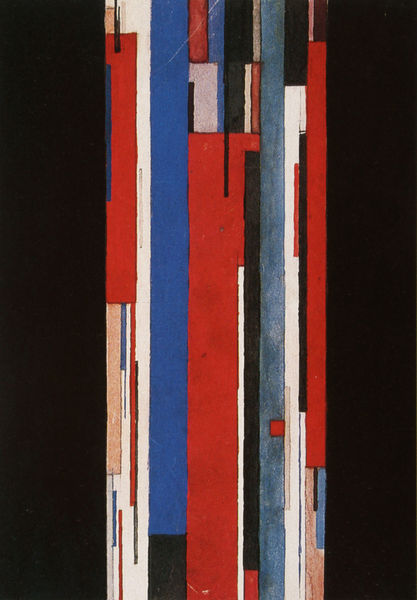
Titel: Farblinien in vertikaler Bewegung
Künstler: Ilja Tschaschnik
Standort: New York
Institution: Leonard Hutton Galleries
Schlagwörter: blau, gemälde, weiß, komposition, bunt, grau, schwarz, säulen, rot, beige, hochformat, bild, hellblau, abstrakt, farben, fläche, flächen, modern, formen, monochrom, linien, schmal, gestreift, streifen, balken, striche, rechtecke, rechteck, form, blanc, noir, senkrecht, bauhaus, geometrisch, rouge, breit, verlauf, geometrie, quadrat, viereck, art deko, längs, kandinsky, moderne kunst, bleu, postmoderne, vertikal, gegenstandslos, abstarkt, abstrait, couleur, lignes, rose, vertical, géométrique, bereich, vierreck, mondrian, brauner hintergrund, kadinski, rot blau wei´schwarz, bauhau, staël